Field crop: maize
Growth stage: 2
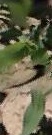
Species: maize